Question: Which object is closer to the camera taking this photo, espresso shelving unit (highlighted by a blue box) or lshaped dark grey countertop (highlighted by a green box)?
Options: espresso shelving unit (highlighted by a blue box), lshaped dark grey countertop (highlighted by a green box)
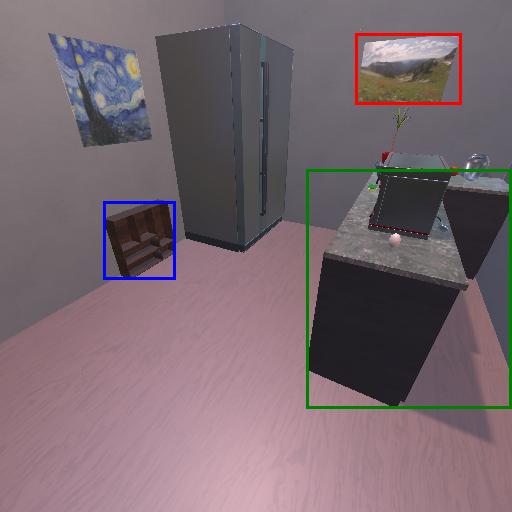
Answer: espresso shelving unit (highlighted by a blue box)